Field crop: maize
Growth stage: 2
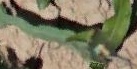
Species: maize